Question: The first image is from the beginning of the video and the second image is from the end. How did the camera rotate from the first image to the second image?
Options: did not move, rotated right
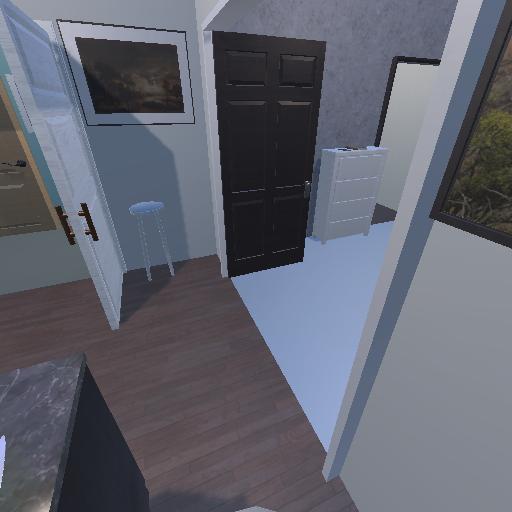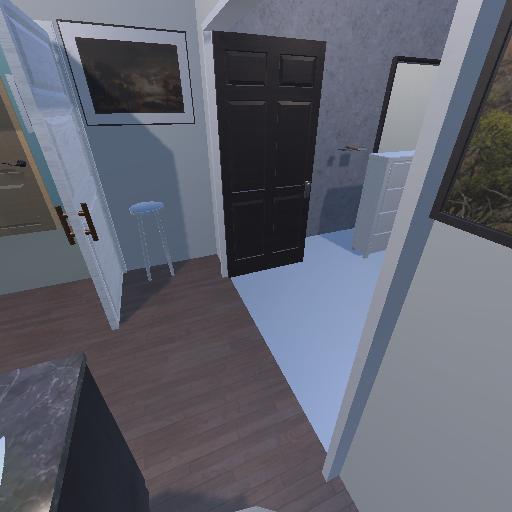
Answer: did not move